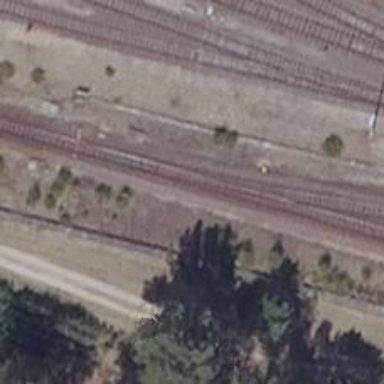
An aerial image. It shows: Railway switch.